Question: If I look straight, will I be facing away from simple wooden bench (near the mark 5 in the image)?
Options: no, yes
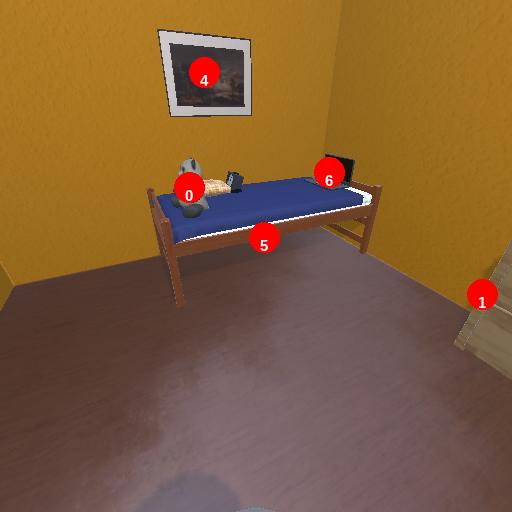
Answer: no